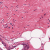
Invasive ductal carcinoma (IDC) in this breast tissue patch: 0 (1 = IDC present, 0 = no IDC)